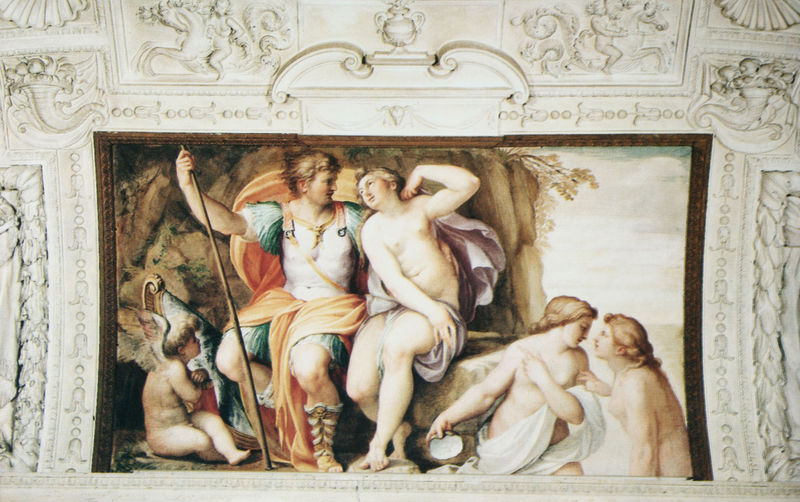
Titel: Venus und Mars, Venere e Marte
Künstler: Agostino Carracci
Standort: Parma
Institution: Palazzo del Giardino
Schlagwörter: akt, baum, blau, felsen, flügel, gemälde, gott, hand, haut, körper, mann, nackt, umhang, weiß, akte, frauen, grün, landschaft, menschen, ocker, sitzen, braun, brust, busen, damen, frau, frisur, hintergrund, nase, orange, reden, szene, schloss, tuch, gespräch, leute, ornament, arme, augen, barock, inkarnat, mensch, rahmen, schüssel, stein, ärmel, bild, füllhorn, büsche, kirche, gewand, haare, stoff, decke, gewänder, personen, rokkoko, person, höhle, locken, renaissance, rosa, schultern, boot, kinder, stock, engel, putte, putto, beine, relief, brüste, bilderrahmen, küssen, liebe, italien, stab, fels, hellbraun, lila, violett, figuren, lanze, dick, weiber, verzierung, wandmalerei, stuck, nabel, sandalen, bauch, faltenwurf, nackte, bauchnabel, knie, foto, bad, schild, gefäß, gewölbe, antike, zweig, inkarant, schwert, soldat, stiefel, allegorie, frieden, ritter, rüstung, leib, untersicht, götter, zeus, leder, mythos, profan, sage, krieger, musen, kuß, nackte frau, venus, muschel, speer, deckengemälde, fresko, hermes, gottheit, harfe, merkur, amor, bote, hirte, mars, cupido, römisch, deckenmalerei, stifel, muscher, sper, alexander, gewnad, orpheus, schnürstiefel, denkenmalerei, hhände, mä dchen, bezaubernd, wallende